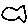
Label: fish